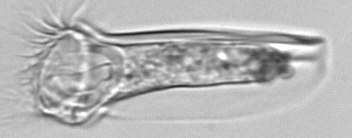
Label: Tintinnina